Question: I have the following code to check a user:
'''
private void button1_Click(object sender, EventArgs e)
{
string ss = "SElECT * FROM 123 WHERE u=@USERNAME";
using (SqlCeConnection cn = new SqlCeConnection(@"Data Source=|DataDirectory|S.sdf"))
{
try
{
SqlCeCommand selectCommand = new SqlCeCommand(ss, cn);
cn.Open();
selectCommand.Parameters.AddWithValue("@USERNAME", textBox1.Text);
int result = (int) selectCommand.ExecuteScalar();
if (result > 0)
MessageBox.Show("logged in");
else
MessageBox.Show("user not found");
}
catch (Exception ex)
{
MessageBox.Show(ex.ToString());
}
finally
{
cn.Close();
}
}
}
'''
I get this error when I run it:

Why am I getting this error?
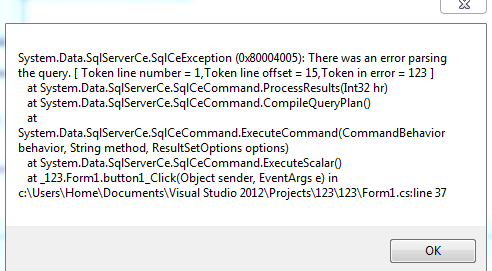
Answer: change your SQL statement as below
'''
string ss = "SElECT Count(*) FROM [123] WHERE u=@USERNAME";
'''
ExecuteScalar will give you the value of first row, first column. if that is not an integer value you will get exception when casting to int. include 'Count(*)' in your sql and it will give you the number of records which match your condition and also casting will work. Note that I have added [] for table name too.